Interaction volume radius: 10 \u00c5
Interaction volume height: 10 \u00c5
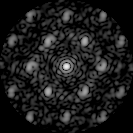
Disorder parameter: 0.4518